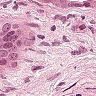
Metastatic tissue present: yes